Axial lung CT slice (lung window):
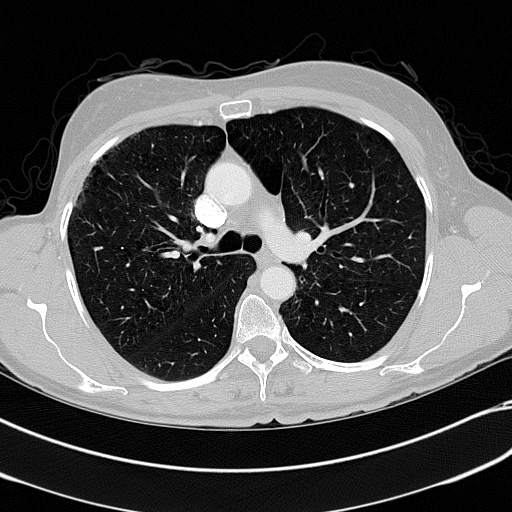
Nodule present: no